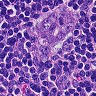
Metastatic tissue present: yes